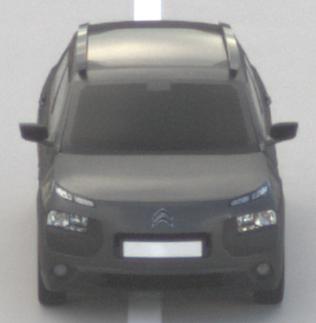
Make: Citroen
Model: C4 Cactus PureTech 75
Detailed model: C4 Cactus
Model produced from: 2014/09
Model produced until: 2015/03
Doors: 5
Color: gray
Road condition: dry road
Daytime: morning or afternoon
Contrast: low contrast